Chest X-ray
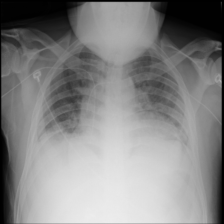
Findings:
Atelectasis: negative
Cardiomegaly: negative
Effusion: negative
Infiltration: negative
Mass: negative
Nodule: negative
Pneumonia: negative
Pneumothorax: negative
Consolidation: negative
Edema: negative
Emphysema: negative
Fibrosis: negative
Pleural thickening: negative
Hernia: negative